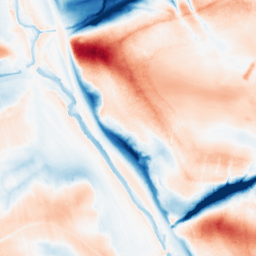
Category: classical
Decomposition family: gaussian_anisotropic
Decomposition parameters: sigma_x: 5
sigma_y: 20
Upsampling method: regularized
Upsampling parameters: scale: 4
lambda_reg: 0.001
Upsampling scale: 4